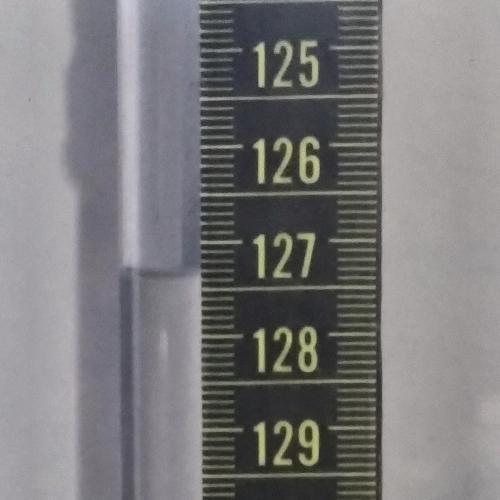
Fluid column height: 127.4 cm